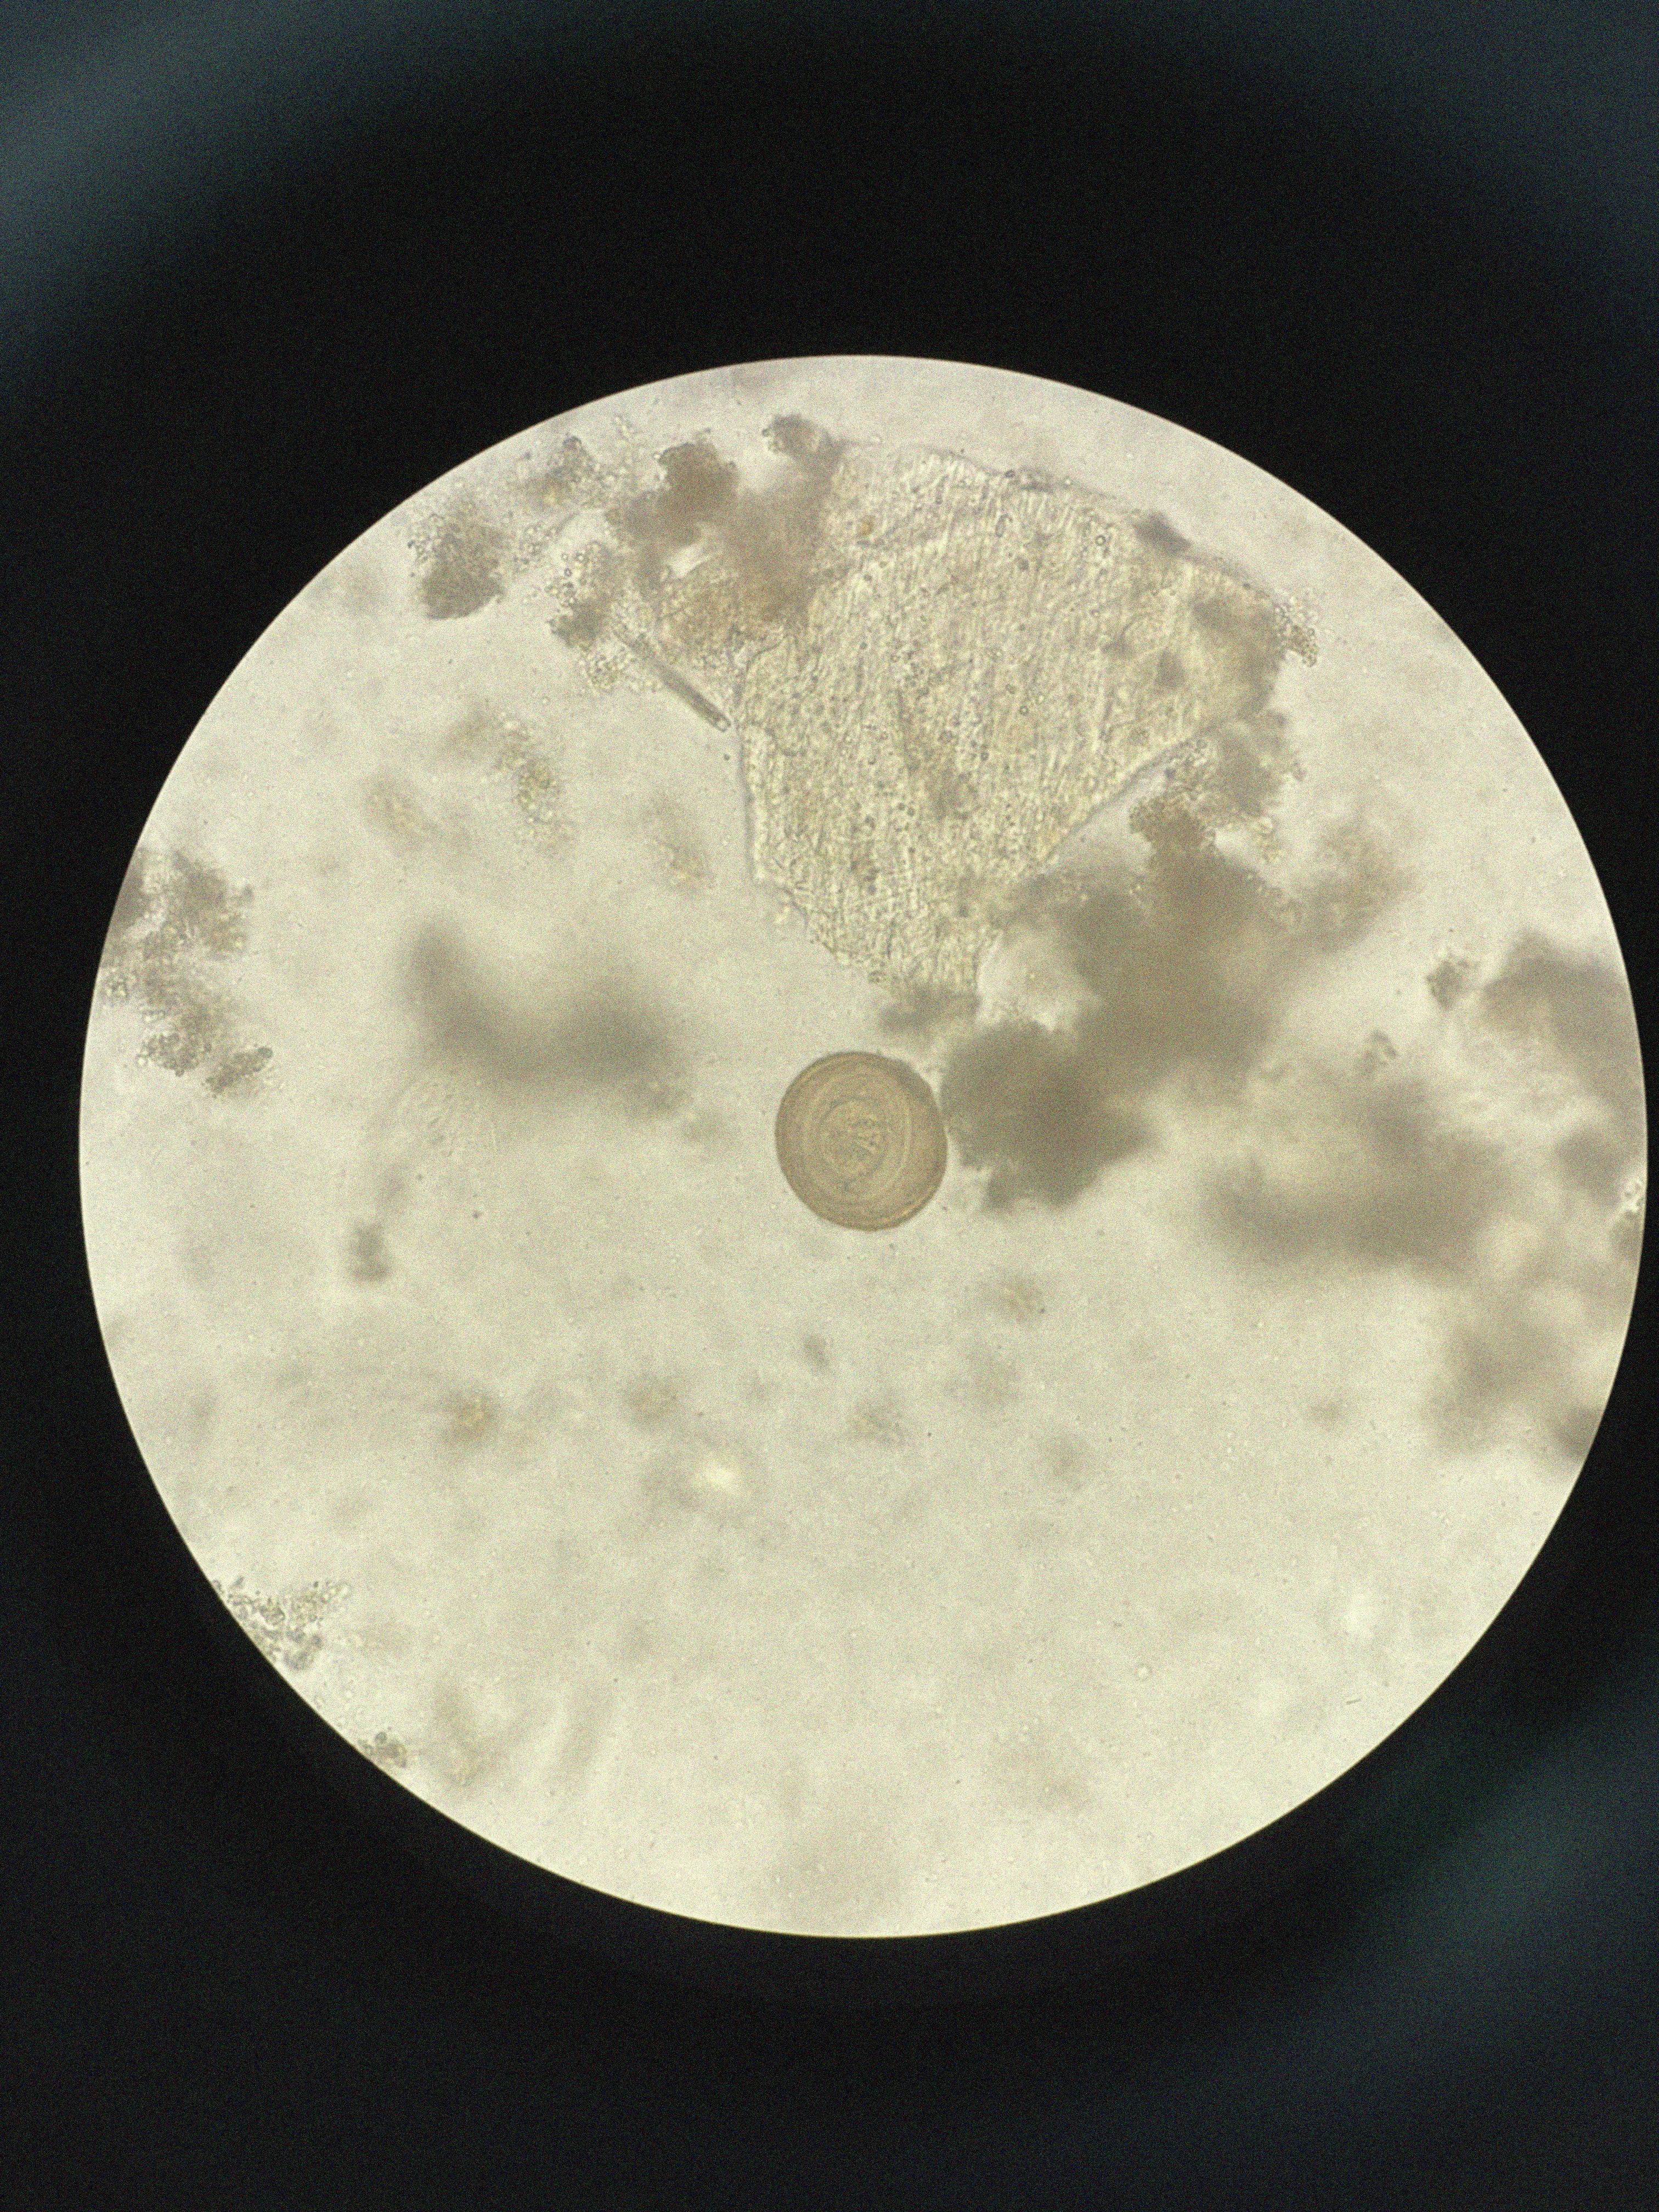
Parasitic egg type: Hymenolepis diminuta